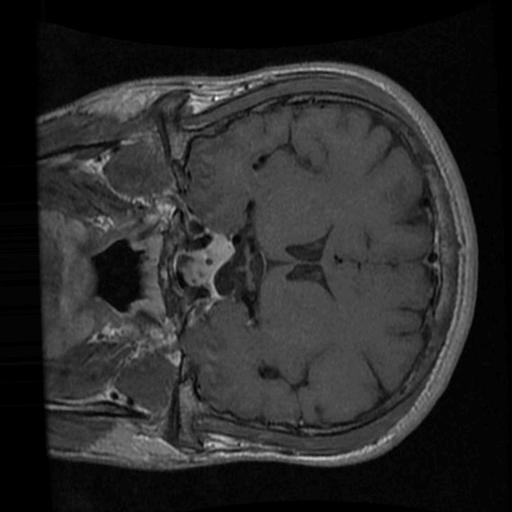
Label: brain_tumor